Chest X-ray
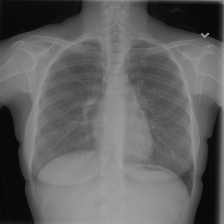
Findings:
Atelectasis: negative
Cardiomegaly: negative
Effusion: negative
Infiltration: negative
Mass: negative
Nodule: negative
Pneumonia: negative
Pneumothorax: negative
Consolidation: negative
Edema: negative
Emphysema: negative
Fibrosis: negative
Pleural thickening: negative
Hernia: negative